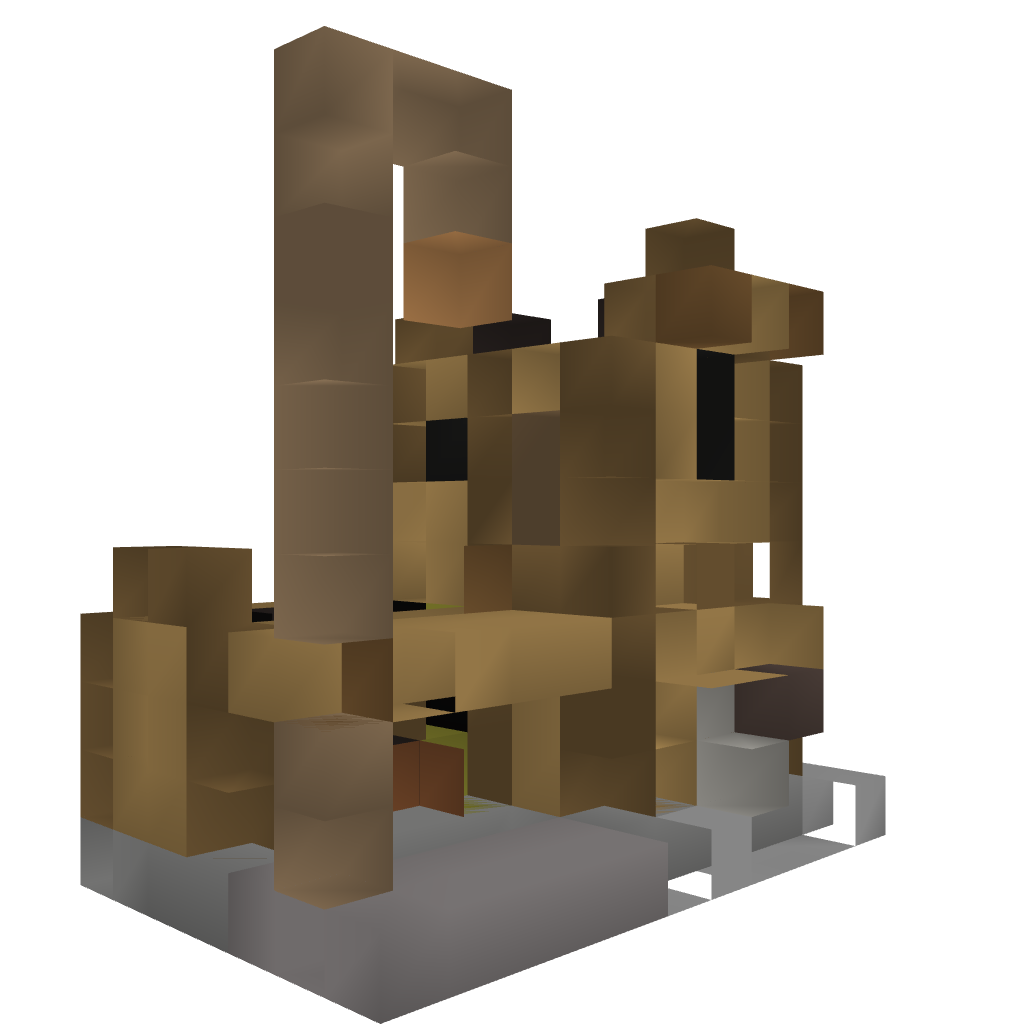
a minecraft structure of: Special Shop (UPDATED FOR 1.7)